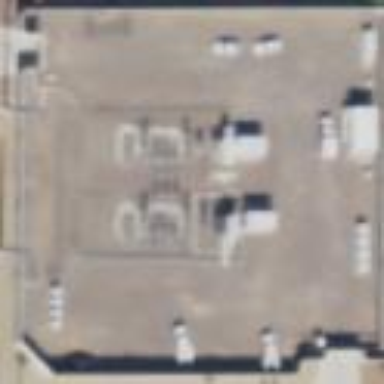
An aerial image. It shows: Outdoor power substation located behind wall. The substation operates at the distribution level.